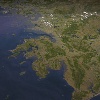
Label: land